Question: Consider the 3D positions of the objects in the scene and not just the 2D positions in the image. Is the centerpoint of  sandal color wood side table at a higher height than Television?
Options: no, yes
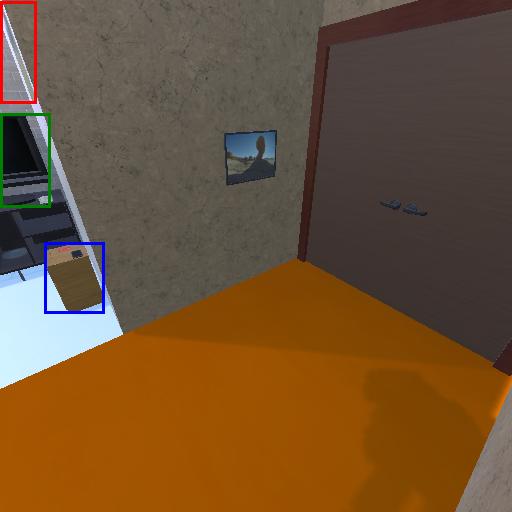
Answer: no